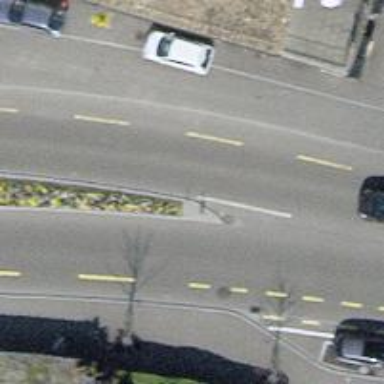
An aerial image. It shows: Asphalt road with primary highway designation. There are sidewalks on both sides and designated cycle lane.